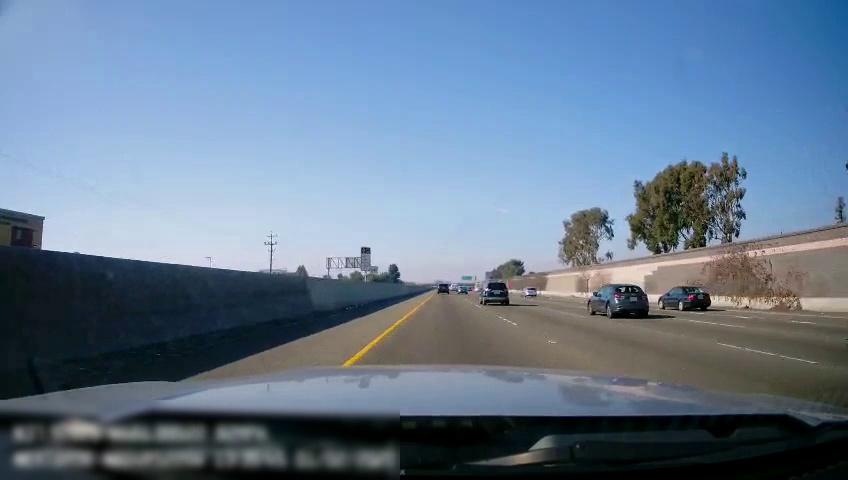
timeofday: Day
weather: Sunny
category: Drivable Space
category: Vehicles | Car
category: Vehicles | Car
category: Vehicles | Car
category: Vehicles | SUV
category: Vehicles | SUV
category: Vehicles | Car
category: Lanes | Current Lane
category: Lanes | Current Lane
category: Lanes | Alternate Lane
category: Lanes | Alternate Lane
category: Lanes | Alternate Lane
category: Lanes | Opposite Lane
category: Traffic | Signs